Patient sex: M
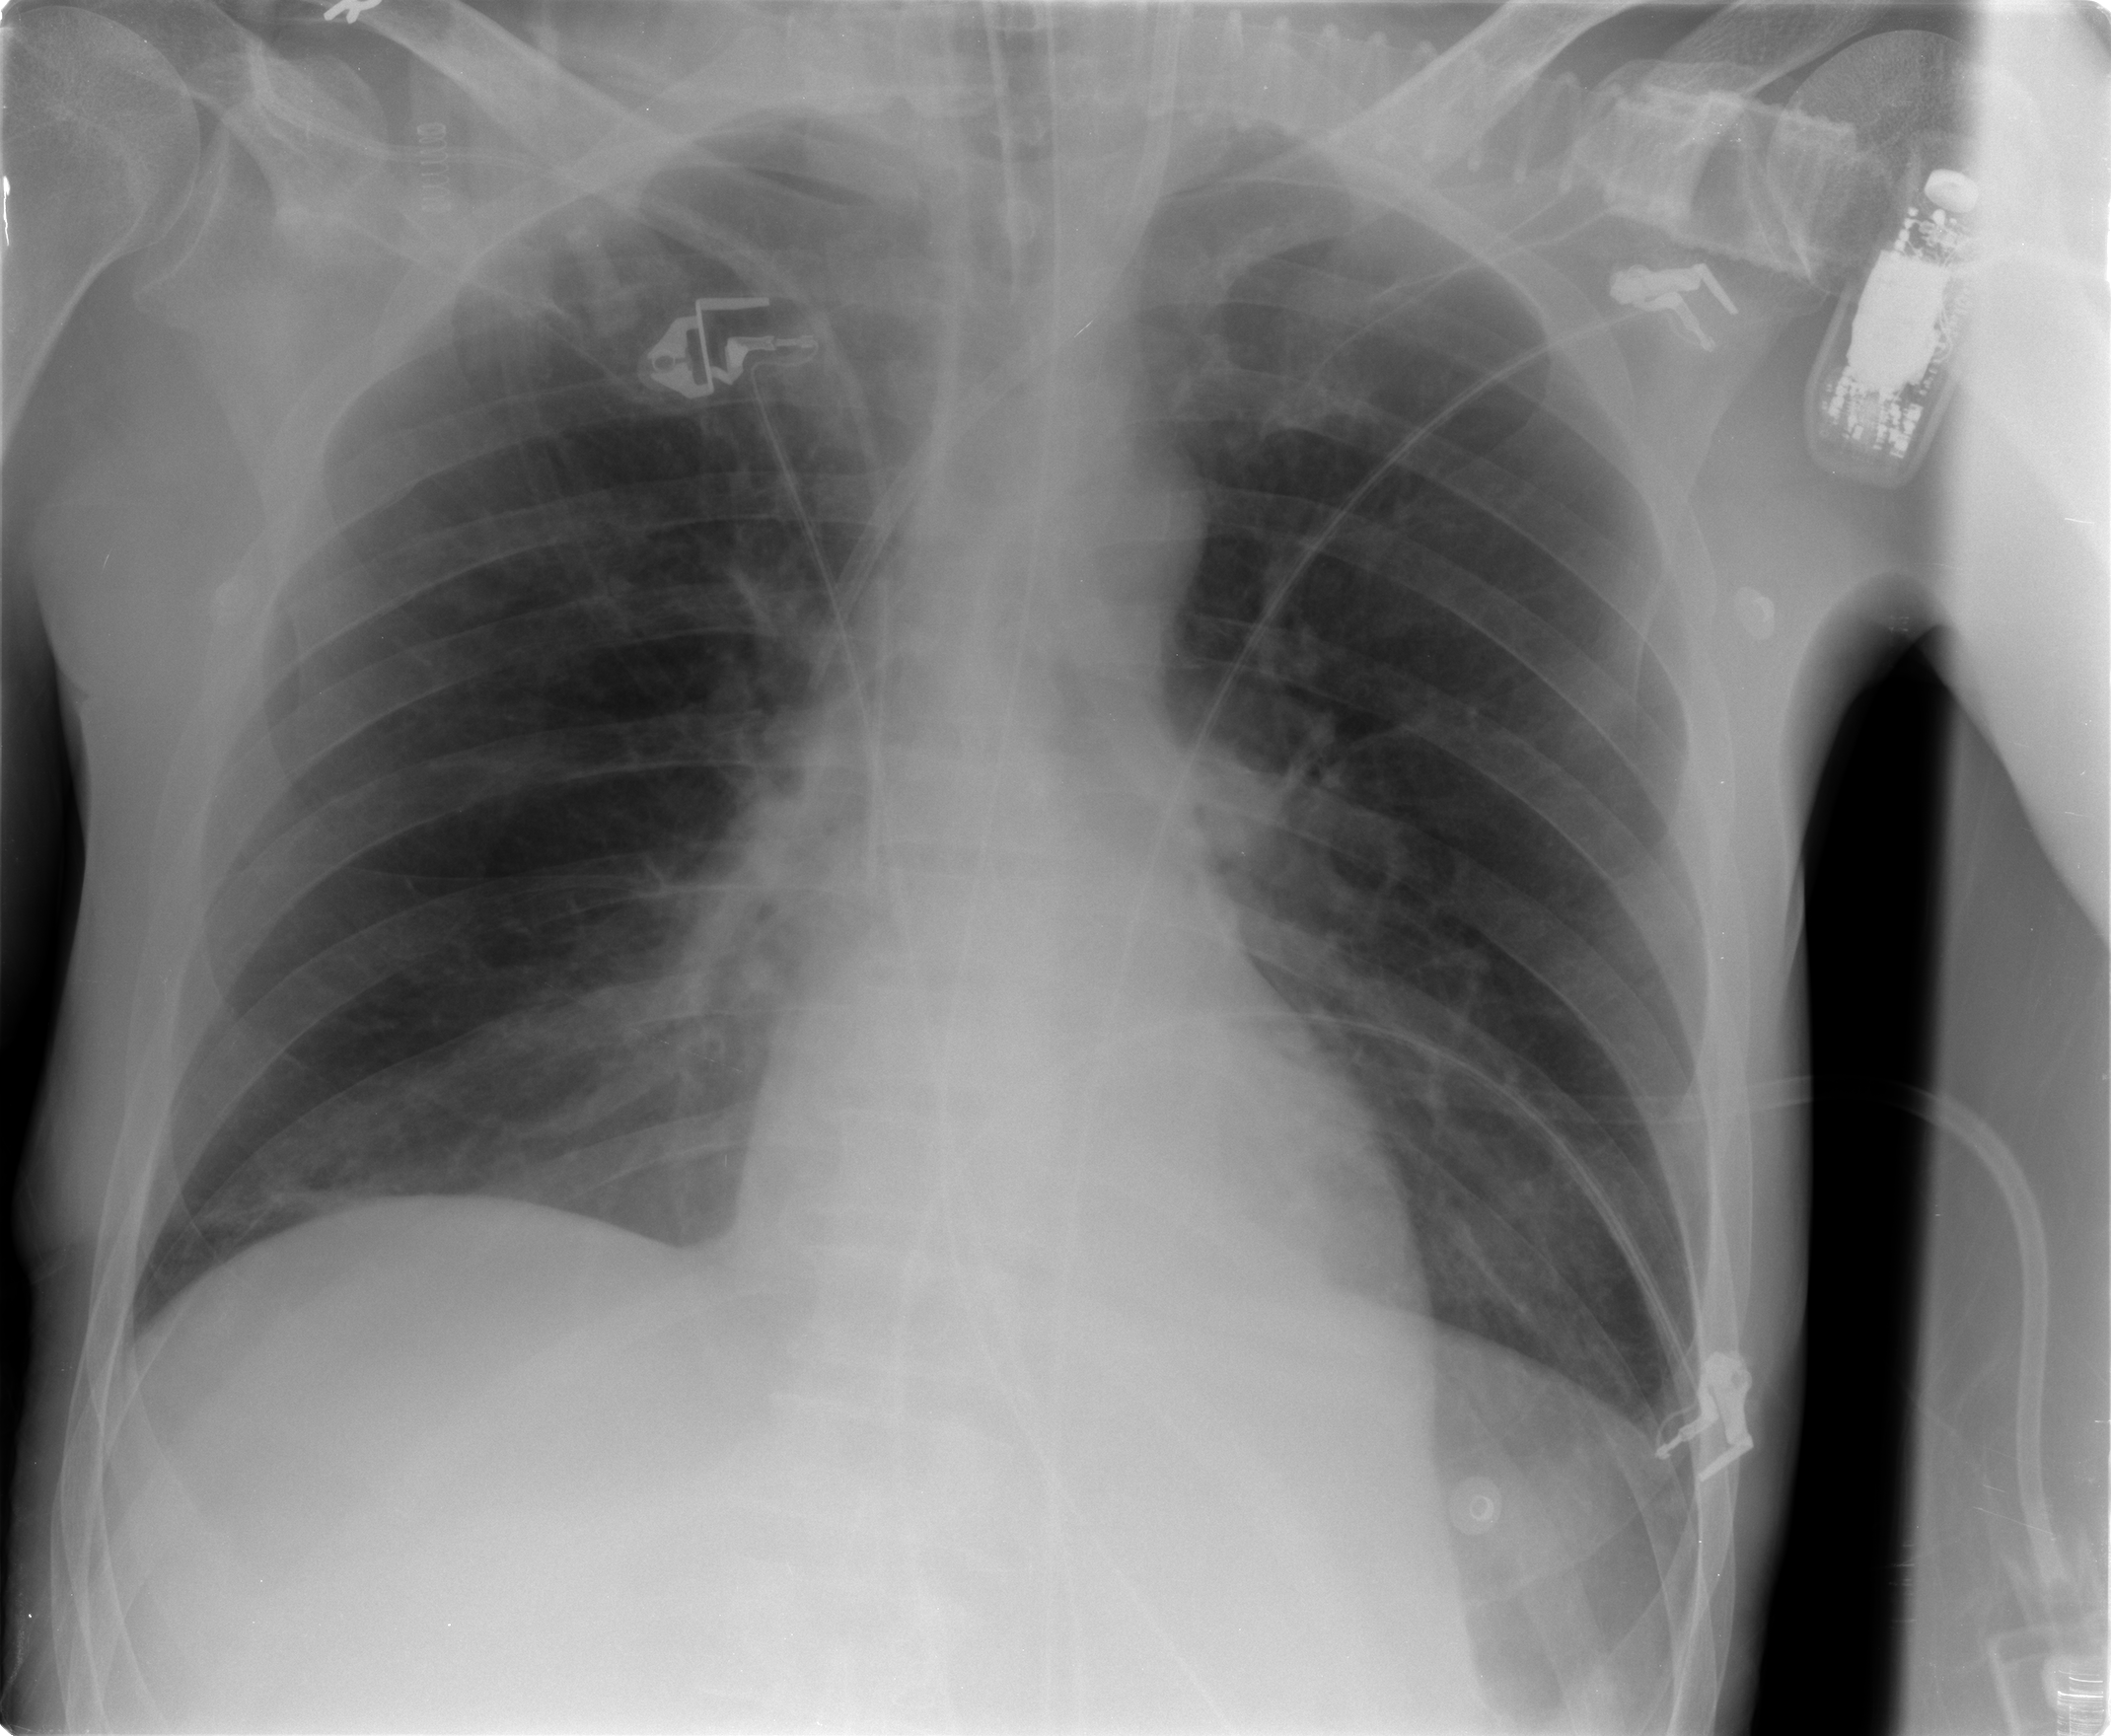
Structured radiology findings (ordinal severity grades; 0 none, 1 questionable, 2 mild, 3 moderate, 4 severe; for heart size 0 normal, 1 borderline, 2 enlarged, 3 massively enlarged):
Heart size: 0
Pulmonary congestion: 0
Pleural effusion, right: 0
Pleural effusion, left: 0
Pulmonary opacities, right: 1
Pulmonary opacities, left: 0
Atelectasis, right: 2
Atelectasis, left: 1